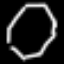
Label: octagon